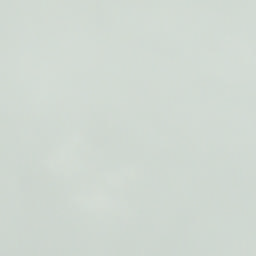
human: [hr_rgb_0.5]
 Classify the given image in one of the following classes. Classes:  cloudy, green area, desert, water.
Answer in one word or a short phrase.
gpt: cloudy